高一 · 计数
（2020 秋-番禺区校级期中）今年年初, 一场突如其来的新型冠状病毒感染的肺炎疫情牵动着亿万人民的心, 疫情发生后, 党中央、国务院高度重视, 习近平总书记强调, 生命重于素山, 疫情就是命令, 防控就是责任, 把人民群众生命安全和身体健康放在第一位, 把疫情防控作为当前最重要的工作来抓．某市为增强市民的防疫保护意识，面向全市征召义务宣传志愿者, 现从符合条件的志愿者中随机抽取 100 名按年龄分组: 第 1 组 $[20,25 ）$, 第 2 组 $[25,30 ）$, 第 3 组 $[30,35 ）$,第 4 组[35，40），第 5 组 $[40 ， 45 ）$ ，得到的频率分布直方图如图所示.

(1) 若从第 $3,4,5$ 组中用分层抽样的方法抽取 6 名志愿者参与广场的宣传活动, 应从第 3,4 , 5 组各抽取多少名志愿者?

（2）在（1）的条件下，该市决定在该 6 名志愿者中随机抽取 2 名志愿者介绍宣传经验, 求第 4 组志愿者有人被抽中的概率.

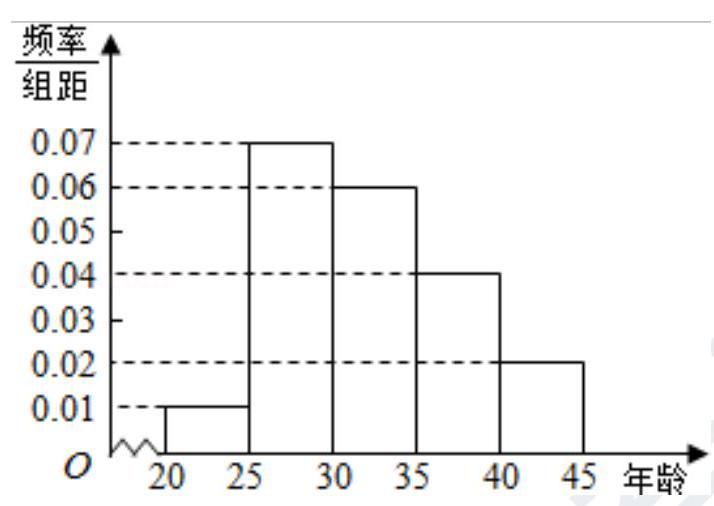
答案: 解: (1) 从第 3, 4, 5 组中用分层抽样的方法抽取 6 名志愿者参与广场的宣传活动,应从第 3 组抽取: $6 \times \frac{0.06}{0.06+0.04+0.02}=3$ 名志愿者,

从第 4 组抽取: $6 \times \frac{0.04}{0.06+0.04+0.02}=2$ 名志愿者,

从第 5 组抽取: $6 \times \frac{0.02}{0.06+0.04+0.02}=1$ 名志愿者.

（2）在（1）的条件下，该市决定在该 6 名志愿者中随机抽取 2 名志愿者介绍宣传经验,基本事件总数 $n=C_{6}^{2}=15$,

第 4 组志愿者有人被抽中包含的基本事件个数 $m=C_{2}^{2}+C_{2}^{1} C_{4}^{1}=9$,

$\therefore$ 第 4 组志愿者有人被抽中的概率 $P=\frac{m}{n}=\frac{9}{15}=\frac{3}{5}$.